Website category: jobs
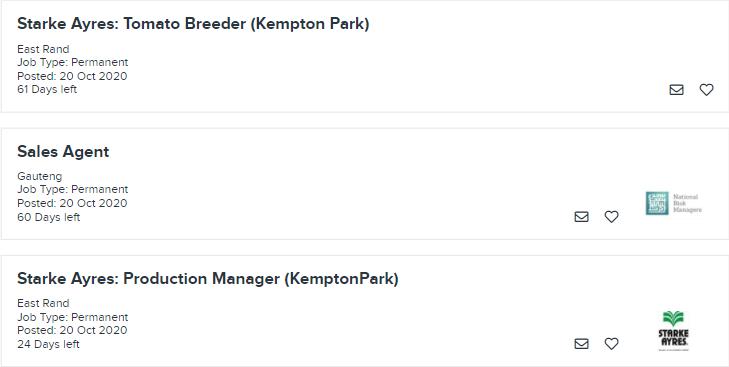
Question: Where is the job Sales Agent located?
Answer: Gauteng

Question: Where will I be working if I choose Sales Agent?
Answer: Gauteng

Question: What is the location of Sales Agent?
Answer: Gauteng

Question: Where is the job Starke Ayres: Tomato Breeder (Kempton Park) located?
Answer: East Rand

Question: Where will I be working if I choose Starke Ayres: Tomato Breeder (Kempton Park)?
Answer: East Rand

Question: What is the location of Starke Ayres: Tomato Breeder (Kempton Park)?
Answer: East Rand

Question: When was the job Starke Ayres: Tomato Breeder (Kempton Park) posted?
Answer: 20 Oct 2020

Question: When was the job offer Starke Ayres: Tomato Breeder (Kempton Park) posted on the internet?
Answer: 20 Oct 2020

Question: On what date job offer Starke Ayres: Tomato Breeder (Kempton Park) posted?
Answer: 20 Oct 2020

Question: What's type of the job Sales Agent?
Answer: Job Type: Permanent

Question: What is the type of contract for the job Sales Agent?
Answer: Job Type: Permanent

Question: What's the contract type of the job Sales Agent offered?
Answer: Job Type: Permanent

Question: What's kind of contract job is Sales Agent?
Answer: Job Type: Permanent

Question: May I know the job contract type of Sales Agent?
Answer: Job Type: Permanent

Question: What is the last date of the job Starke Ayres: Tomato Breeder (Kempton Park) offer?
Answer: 61 Days left

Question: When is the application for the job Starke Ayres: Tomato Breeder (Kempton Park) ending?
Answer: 61 Days left

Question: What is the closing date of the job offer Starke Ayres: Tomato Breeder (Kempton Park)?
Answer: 61 Days left

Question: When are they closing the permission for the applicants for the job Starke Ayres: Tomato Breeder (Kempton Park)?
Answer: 61 Days left

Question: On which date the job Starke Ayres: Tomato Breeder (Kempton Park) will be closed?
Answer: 61 Days left

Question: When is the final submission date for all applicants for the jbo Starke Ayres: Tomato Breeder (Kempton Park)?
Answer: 61 Days left

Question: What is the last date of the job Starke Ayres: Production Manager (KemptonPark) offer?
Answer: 24 Days left

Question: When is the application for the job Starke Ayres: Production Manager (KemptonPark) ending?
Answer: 24 Days left

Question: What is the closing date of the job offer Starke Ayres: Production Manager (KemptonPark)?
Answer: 24 Days left

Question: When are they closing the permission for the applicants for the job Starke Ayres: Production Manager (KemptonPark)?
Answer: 24 Days left

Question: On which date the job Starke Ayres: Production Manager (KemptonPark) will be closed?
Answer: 24 Days left

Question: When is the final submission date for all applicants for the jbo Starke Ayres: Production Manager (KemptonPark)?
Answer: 24 Days left

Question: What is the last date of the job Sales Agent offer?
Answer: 60 Days left

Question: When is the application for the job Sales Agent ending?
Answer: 60 Days left

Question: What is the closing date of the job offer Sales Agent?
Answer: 60 Days left

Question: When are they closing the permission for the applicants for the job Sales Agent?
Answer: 60 Days left

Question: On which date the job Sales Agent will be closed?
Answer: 60 Days left

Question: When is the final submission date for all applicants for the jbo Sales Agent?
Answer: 60 Days left

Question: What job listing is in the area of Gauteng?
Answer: Sales Agent

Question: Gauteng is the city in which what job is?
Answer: Sales Agent

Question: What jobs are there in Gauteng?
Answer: Sales Agent

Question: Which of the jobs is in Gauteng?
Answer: Sales Agent

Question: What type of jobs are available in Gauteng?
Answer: Sales Agent

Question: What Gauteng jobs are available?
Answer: Sales Agent